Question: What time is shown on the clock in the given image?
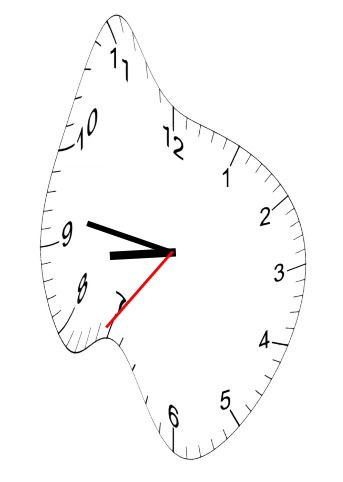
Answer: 08:46:36